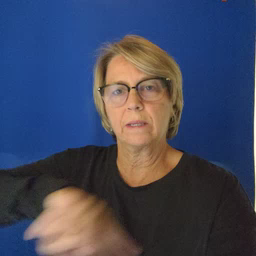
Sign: weus